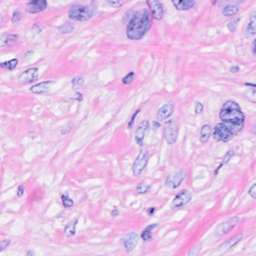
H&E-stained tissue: Breast